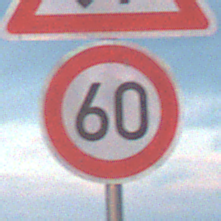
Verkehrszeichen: Geschwindigkeit60
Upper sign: Gegenverkehr
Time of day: SunriseSunset
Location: Outdoor (Beach)
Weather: PartlyCloudy
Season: NotSpecified
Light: Natural